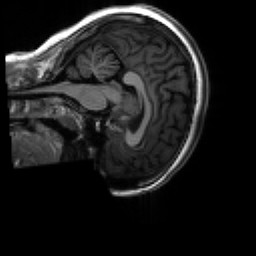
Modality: T1w
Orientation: sagittal
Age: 18
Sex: female
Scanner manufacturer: siemens
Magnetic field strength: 3 T
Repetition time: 2.3 s
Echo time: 0.00267 s